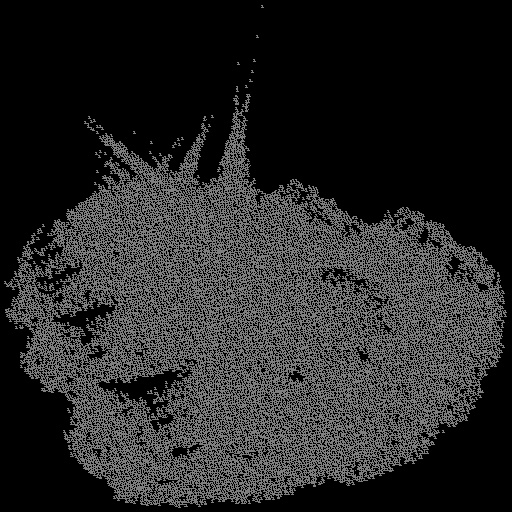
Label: broccoli